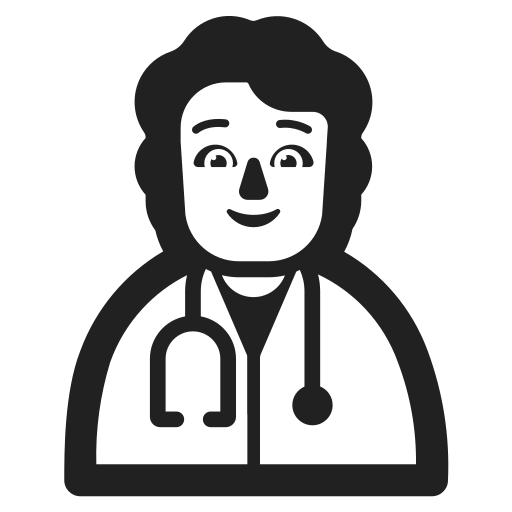
health worker high contrast default